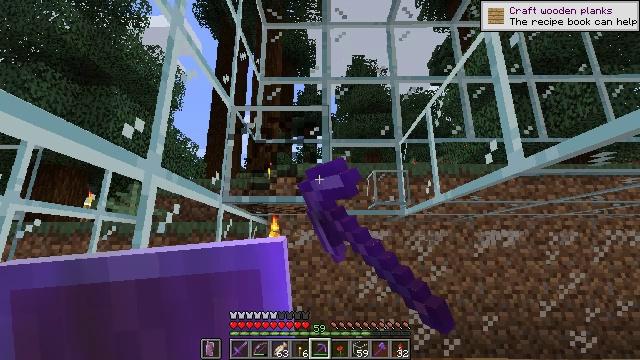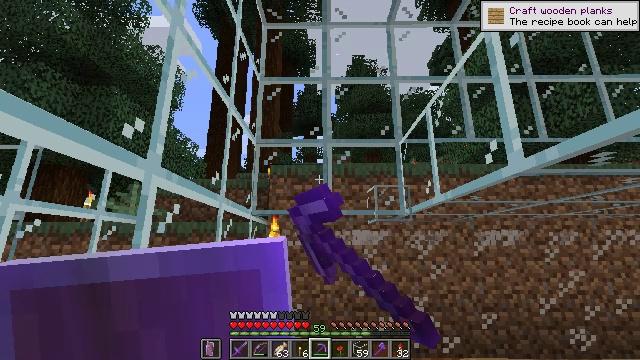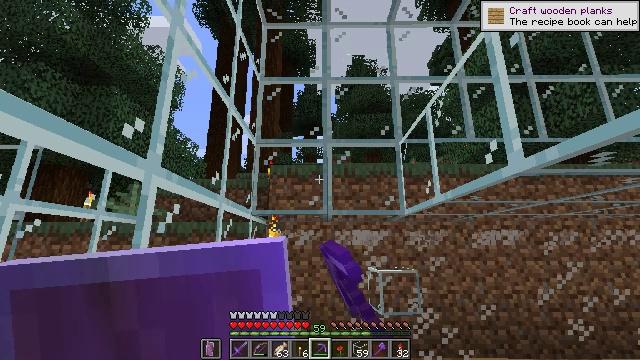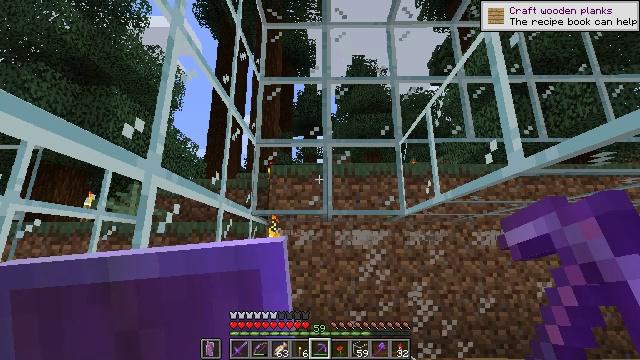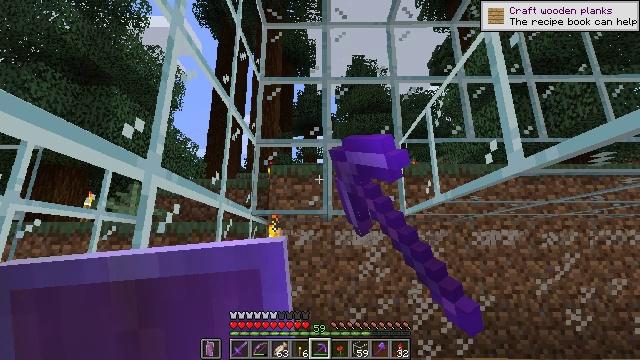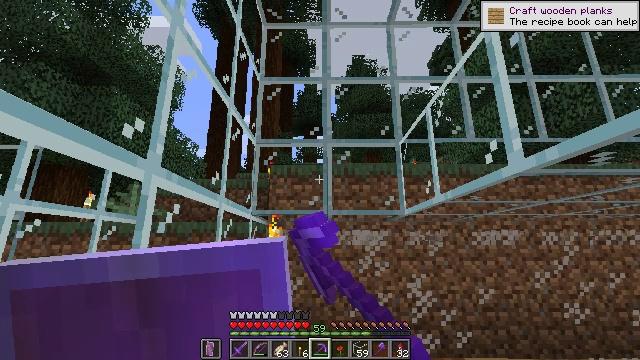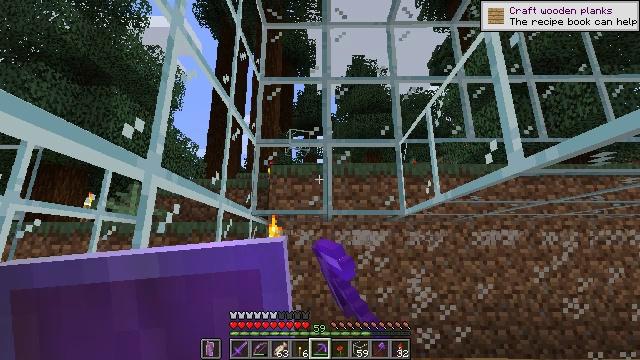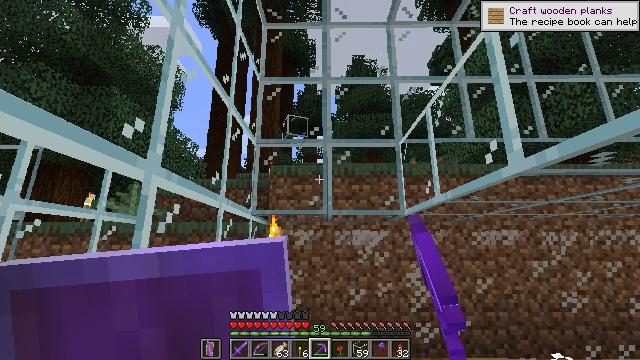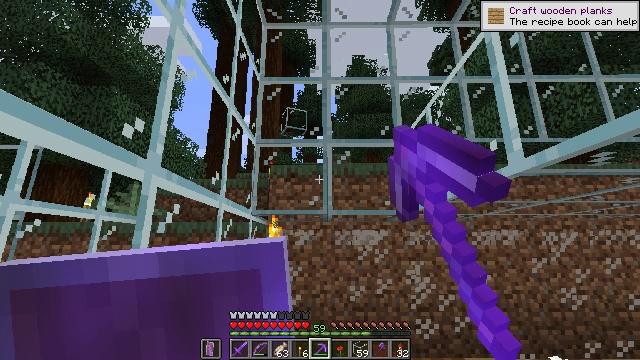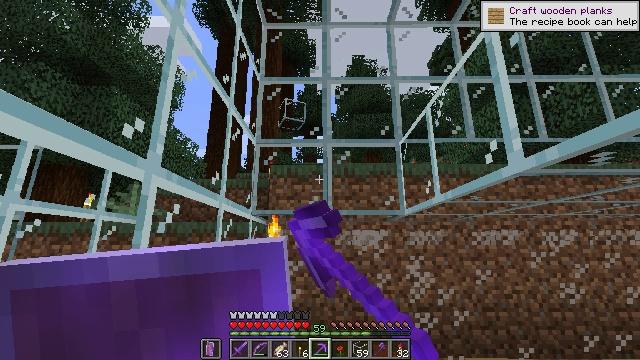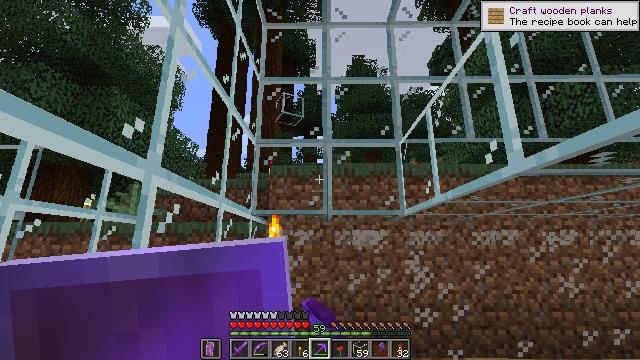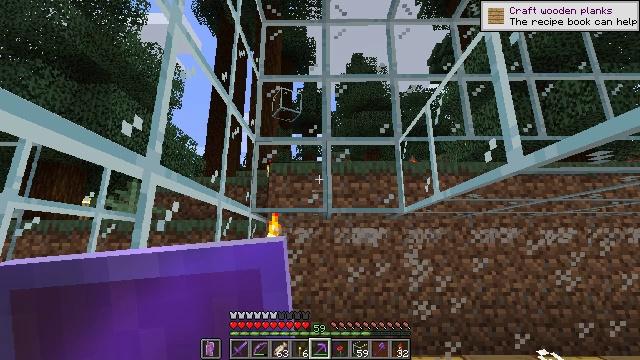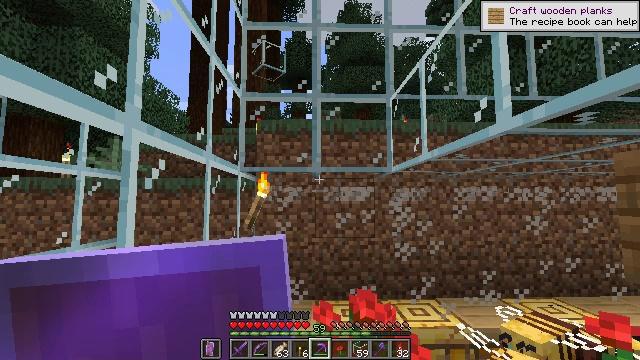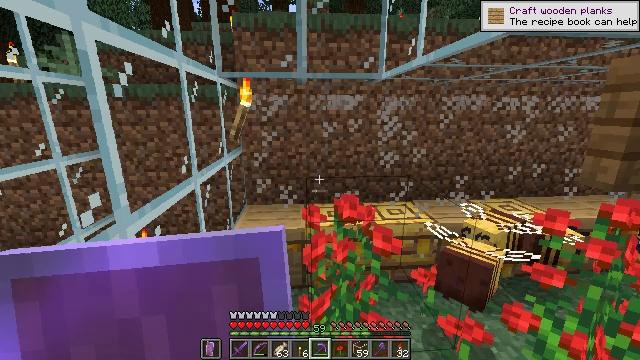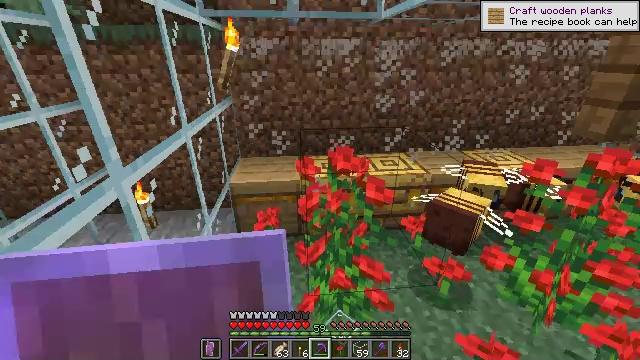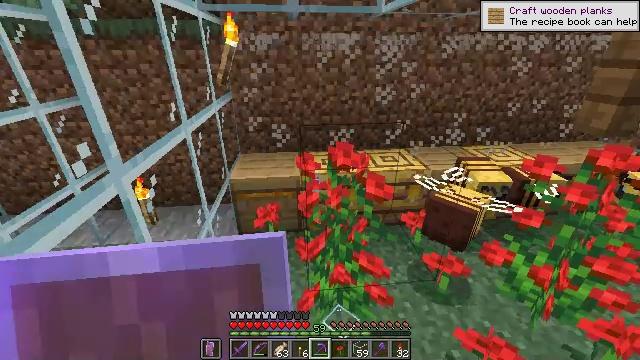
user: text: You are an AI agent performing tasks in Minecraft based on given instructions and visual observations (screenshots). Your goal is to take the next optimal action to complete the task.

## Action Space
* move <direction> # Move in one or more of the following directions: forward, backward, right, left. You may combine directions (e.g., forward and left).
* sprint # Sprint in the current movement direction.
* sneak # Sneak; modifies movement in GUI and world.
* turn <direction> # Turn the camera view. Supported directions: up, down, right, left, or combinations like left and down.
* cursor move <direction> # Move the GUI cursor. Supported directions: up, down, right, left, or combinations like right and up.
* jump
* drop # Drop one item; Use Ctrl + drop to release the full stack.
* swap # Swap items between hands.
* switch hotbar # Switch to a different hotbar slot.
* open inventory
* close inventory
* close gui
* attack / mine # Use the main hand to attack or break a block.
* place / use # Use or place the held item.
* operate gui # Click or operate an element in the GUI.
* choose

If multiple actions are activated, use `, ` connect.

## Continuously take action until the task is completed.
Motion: motion action
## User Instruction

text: Remove the glass to use the space.
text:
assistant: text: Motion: attack / mine
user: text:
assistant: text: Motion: attack / mine
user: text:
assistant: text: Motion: attack / mine
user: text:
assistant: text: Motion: attack / mine
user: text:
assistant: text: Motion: attack / mine
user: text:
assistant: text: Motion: attack / mine
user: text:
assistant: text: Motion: attack / mine
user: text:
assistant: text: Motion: attack / mine
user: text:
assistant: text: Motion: no_op
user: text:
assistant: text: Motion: no_op
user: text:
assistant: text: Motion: no_op
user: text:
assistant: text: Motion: turn right and down
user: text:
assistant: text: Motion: turn right and down
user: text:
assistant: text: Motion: turn right and down
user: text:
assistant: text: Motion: no_op
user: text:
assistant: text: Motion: no_op
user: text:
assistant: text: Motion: no_op
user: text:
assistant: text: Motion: no_op
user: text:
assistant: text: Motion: no_op
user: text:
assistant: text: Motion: no_op
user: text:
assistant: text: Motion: no_op
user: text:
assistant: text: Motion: no_op
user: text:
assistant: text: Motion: no_op
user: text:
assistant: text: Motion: no_op
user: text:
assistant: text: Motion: no_op
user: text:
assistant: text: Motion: move forward
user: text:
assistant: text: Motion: move forward
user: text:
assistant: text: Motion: move forward, turn left and down
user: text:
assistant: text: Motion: move forward, turn left and down
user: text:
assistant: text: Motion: move forward